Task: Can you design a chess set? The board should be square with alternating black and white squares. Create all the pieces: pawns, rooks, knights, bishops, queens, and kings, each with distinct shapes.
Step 5568:
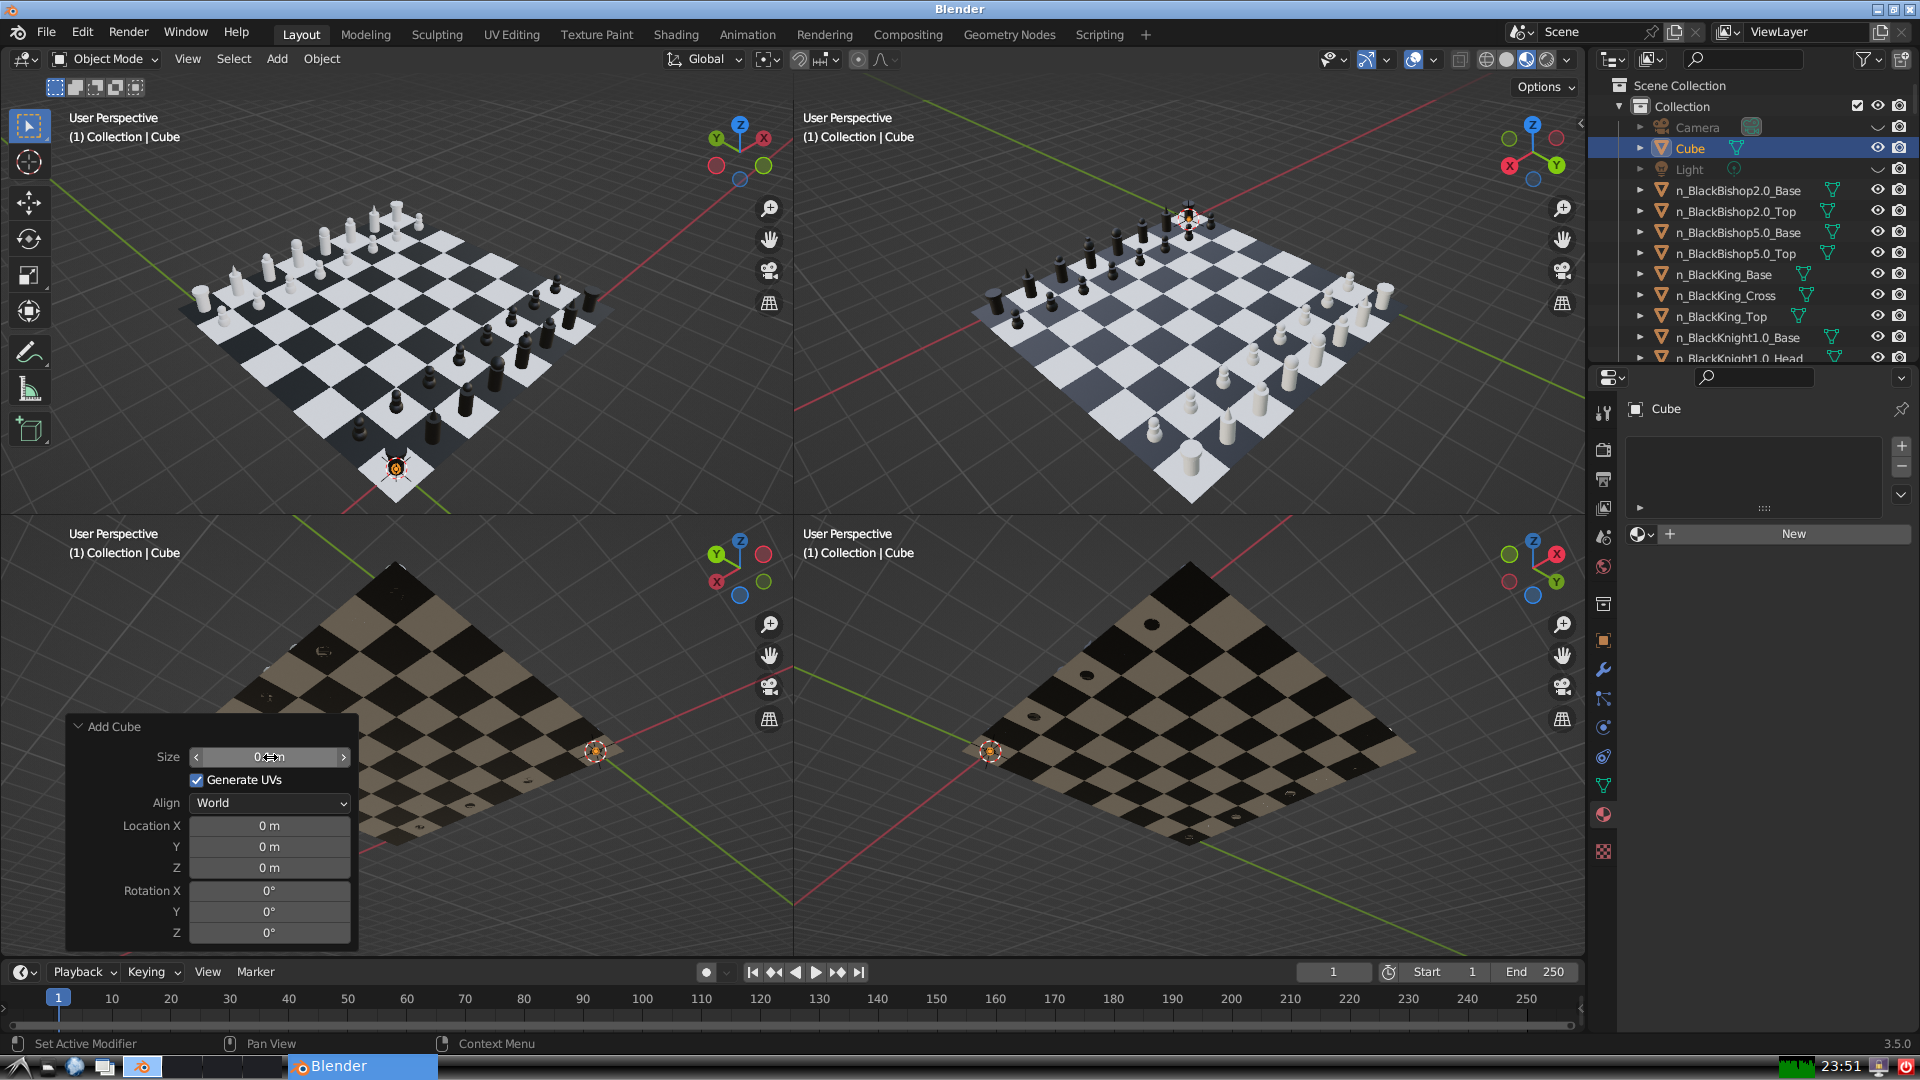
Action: click: no